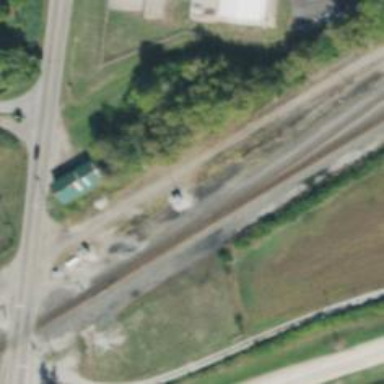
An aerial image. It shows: Site related to the railway.